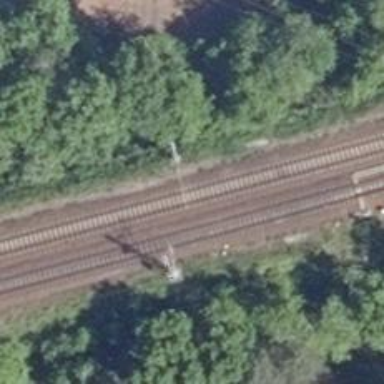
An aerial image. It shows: Railway milestone with catenary mast.